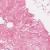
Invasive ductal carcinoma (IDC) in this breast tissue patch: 0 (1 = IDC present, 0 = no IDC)